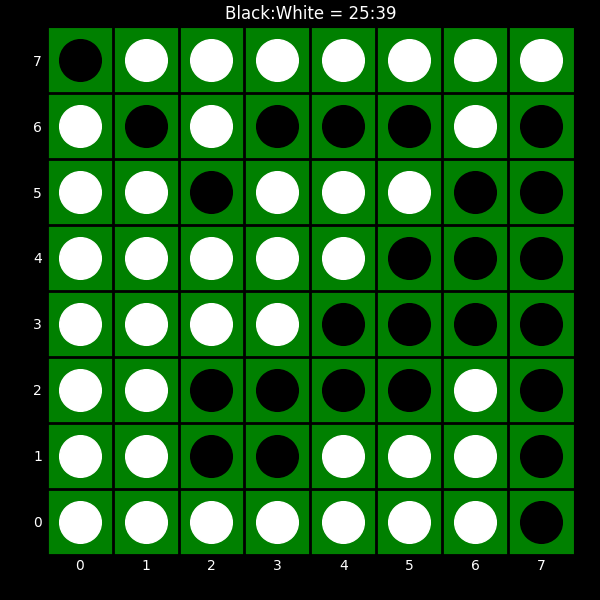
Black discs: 25
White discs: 39